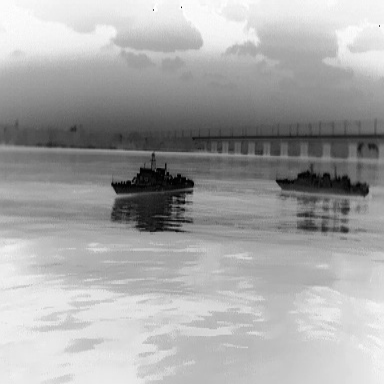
There are two warships in the infrared image.